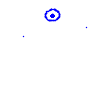
Particle: proton